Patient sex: M
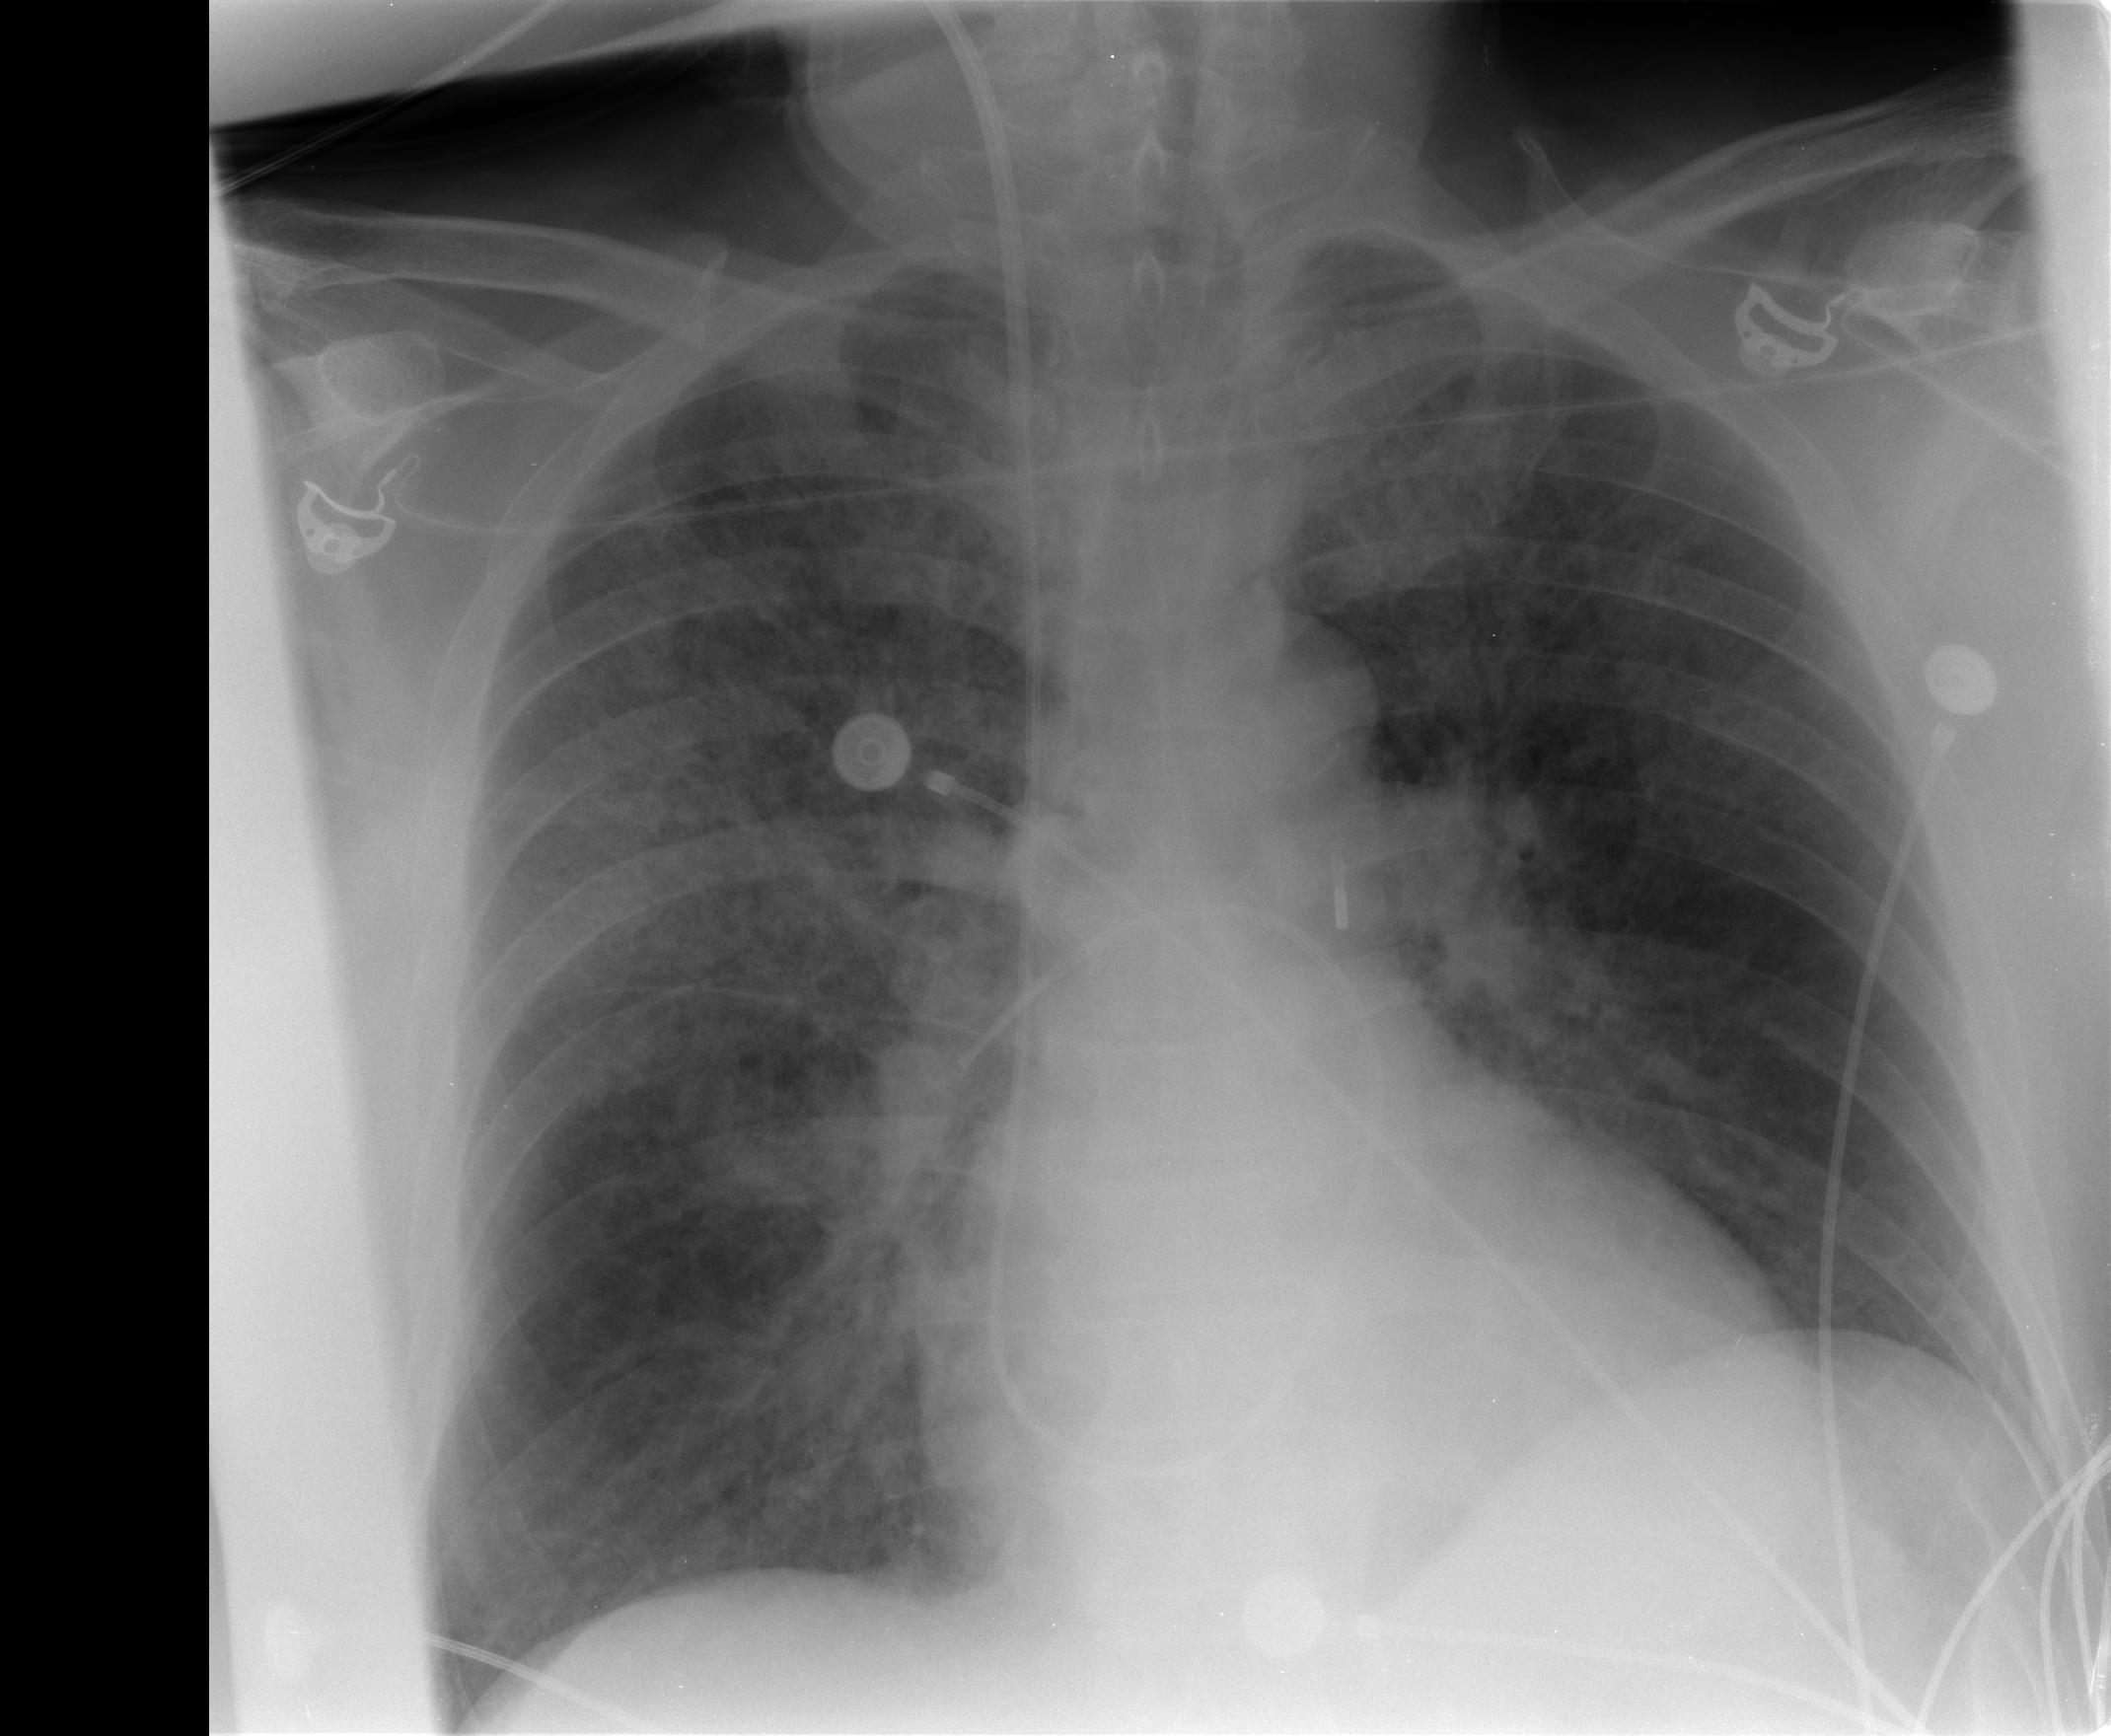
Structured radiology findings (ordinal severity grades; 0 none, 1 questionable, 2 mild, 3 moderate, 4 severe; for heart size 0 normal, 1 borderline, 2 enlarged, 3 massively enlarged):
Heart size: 1
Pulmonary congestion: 3
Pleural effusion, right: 0
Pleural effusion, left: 0
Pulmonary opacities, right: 3
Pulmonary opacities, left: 2
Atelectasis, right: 0
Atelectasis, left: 0